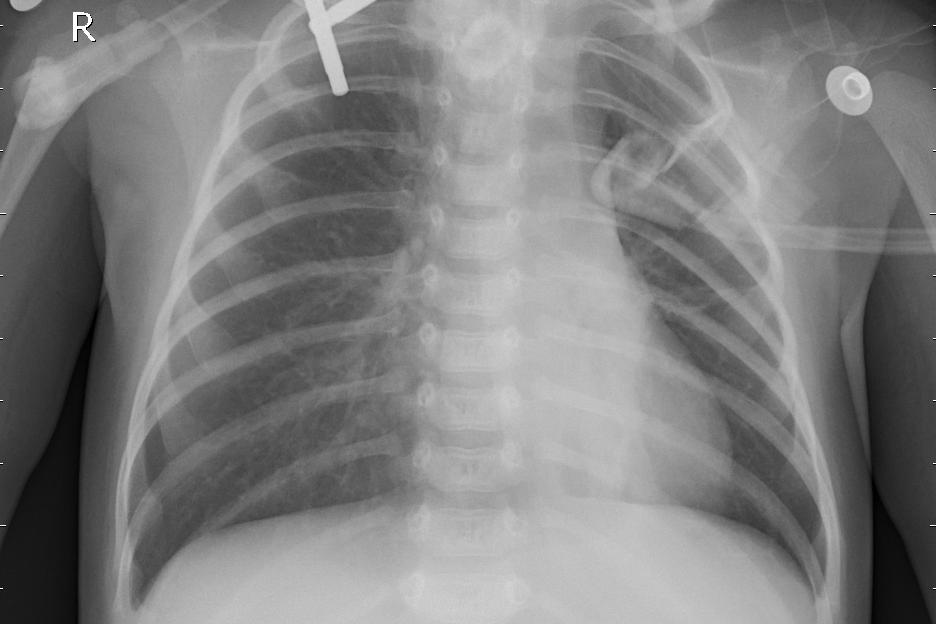
Diagnosis: PNEUMONIA